Question: I have been playing with 'tkinter' and used a lot of web resources and currently have this code:
'''
import json
import tkinter as tk
from tkinter import ttk
from pprint import pprint as pprint
# opt_name: (from_, to, increment)
IntOptions = {
'age': (1.0, 200.0, 1.0),
}
def close_ed(parent, edwin):
parent.focus_set()
edwin.destroy()
def set_cell(edwin, w, tvar):
value = tvar.get()
w.item(w.focus(), values=(value,))
close_ed(w, edwin)
def edit_cell(e):
w = e.widget
if w and len(w.item(w.focus(), 'values')) > 0:
edwin = tk.Toplevel(e.widget)
edwin.protocol("WM_DELETE_WINDOW", lambda: close_ed(w, edwin))
edwin.grab_set()
edwin.overrideredirect(1)
opt_name = w.focus()
(x, y, width, height) = w.bbox(opt_name, 'Values')
edwin.geometry('%dx%d+%d+%d' % (width, height, w.winfo_rootx() + x, w.winfo_rooty() + y))
value = w.item(opt_name, 'values')[0]
tvar = tk.StringVar()
tvar.set(str(value))
ed = None
if opt_name in IntOptions:
constraints = IntOptions[opt_name]
ed = tk.Spinbox(edwin, from_=constraints[0], to=constraints[1],
increment=constraints[2], textvariable=tvar)
else:
ed = tk.Entry(edwin, textvariable=tvar)
if ed:
ed.config(background='LightYellow')
#ed.grid(column=0, row=0, sticky=(tk.N, tk.S, tk.W, tk.E))
ed.pack()
ed.focus_set()
edwin.bind('<Return>', lambda e: set_cell(edwin, w, tvar))
edwin.bind('<Escape>', lambda e: close_ed(w, edwin))
def JSONTree(Tree, Parent, Dictionery, TagList=[]):
for key in Dictionery :
if isinstance(Dictionery[key], dict):
Tree.insert(Parent, 'end', key, text=key)
TagList.append(key)
JSONTree(Tree, key, Dictionery[key], TagList)
pprint(TagList)
elif isinstance(Dictionery[key], list):
Tree.insert(Parent, 'end', key, text=key) # Still working on this
else:
Tree.insert(Parent, 'end', key, text=key, value=Dictionery[key])
if __name__ == "__main__" :
# Setup the root UI
root = tk.Tk()
root.title("JSON editor")
root.columnconfigure(0, weight=1)
root.rowconfigure(0, weight=1)
# Setup Data
Data = {'aeroplane': {'Configuration': 'air_travel',
'Distance': '1000',
'From': 'miami_airport',
'Name': 'united',
'To': 'pasco'},
}
# Setup the Frames
TreeFrame = ttk.Frame(root, padding="3")
TreeFrame.grid(row=0, column=0, sticky=tk.NSEW)
# Setup the Tree
tree = ttk.Treeview(TreeFrame, columns=('Values'))
tree.column('Values', width=100, anchor='center')
tree.heading('Values', text='Values')
tree.bind('<Double-1>', edit_cell)
tree.bind('<Return>', edit_cell)
JSONTree(tree, '', Data)
tree.pack(fill=tk.BOTH, expand=1)
# Limit windows minimum dimensions
root.update_idletasks()
root.minsize(root.winfo_reqwidth(), root.winfo_reqheight())
root.mainloop()
'''
I ran it using python IDLE and it passes and generates a window with 'aeroplane' and the drop-down has all the details of that dictionary and it looks like this:

BUT if I change my 'Data' to:
'''
Data = {'aeroplane': {'Configuration': 'air_travel',
'Distance': '1000',
'From': 'miami_airport',
'Name': 'united',
'To': 'pasco'},
'bus': {'Configuration': 'road_travel',
'Distance': '15',
'From': 'pasco',
'Name': 'greyhound',
'To': 'richland'},
'car': {'Configuration': 'road_travel',
'Distance': '160',
'From': 'Richland',
'Name': 'honda',
'To': 'Seattle'},
'train': {'Configuration': 'train_travel',
'Distance': '30',
'From': 'beach',
'Name': 'gas_train',
'To': 'miami_airport'}}
'''
and running this generates me an error:
'''
Traceback (most recent call last):
File "/Users/gour967/Desktop/json_gui_test.py", line 97, in <module>
JSONTree(tree, '', Data)
File "/Users/gour967/Desktop/json_gui_test.py", line 53, in JSONTree
JSONTree(Tree, key, Dictionery[key], TagList)
File "/Users/gour967/Desktop/json_gui_test.py", line 58, in JSONTree
Tree.insert(Parent, 'end', key, text=key, value=Dictionery[key])
File "/Library/Frameworks/Python.framework/Versions/3.4/lib/python3.4/tkinter/ttk.py", line 1348, in insert
"-id", iid, *opts)
_tkinter.TclError: Item Configuration already exists
'''
How to address this error and display 'aeroplane, bus, car, train' just like I the above image looks?
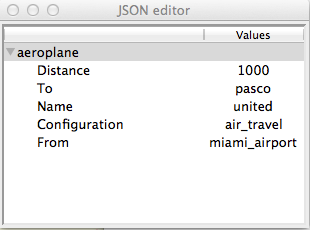
Answer: The signature for method 'insert' of a 'TreeView', as documented at <URL>, is:
'''
insert(parent, index, iid=None, **kw)
'''
and your 'JsonTree' is recursively calling itself with
'''
JSONTree(Tree, key, Dictionery[key], TagList)
'''
and calling insert (for "leaf" nodes) as:
'''
Tree.insert(Parent, 'end', key, text=key, value=Dictionery[key])
'''
However it's clearly documented that "If iid is specified, it is used as the item identifier; iid must not already exist in the tree" (at the URL I gave above).
So, is 'key' unique as it should be? The error message tells you it isn't. And indeed -- you're calling 'Tree.insert' with e.g a 'key' equal to 'From' (&c) -- because every sub-dict has such a key!
So you need to "make unique" the key you're using. Simplest may be to change the signature to:
'''
def JSONTree(Tree, Parent, Dictionery, TagList=[], prefix=''):
'''
and the recursive call to:
'''
JSONTree(Tree, key, Dictionery[key], TagList, prefix+key+'.')
'''
and in every 'insert' where you now just use 'key' as the third ('iid') argument, use instead 'prefix+key', for example:
'''
Tree.insert(Parent, 'end', prefix+key, text=key, value=Dictionery[key])
'''
for the specific call to 'insert' I had shown earlier.
This way, the identifiers in your tree will be e.g ''aeroplane.From'', ''bus.From'', and so forth -- all unique, so you'll be fine.
If you're not actually those identifiers you could alternatively just omit the third argument -- Tkinter will then internally generate a unique identifier on your behalf. But controlling your own identifiers may make it easier for you to track exactly what the user picked, depending on what, exactly, you're after. So, either choice may be best!